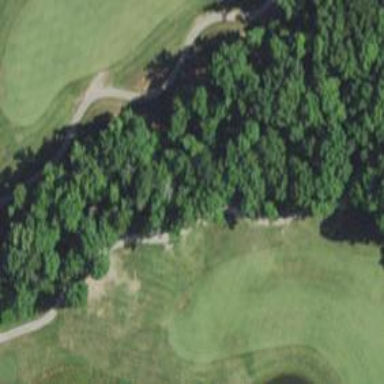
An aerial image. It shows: Path for both roads and golfers.